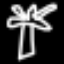
Label: palm tree